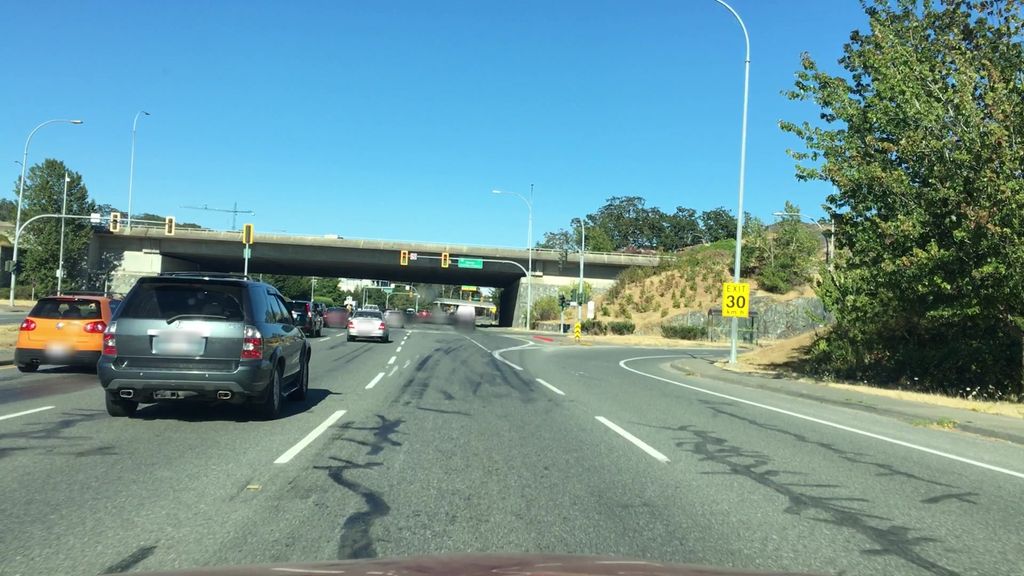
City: victoria